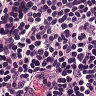
Metastatic tissue present: no